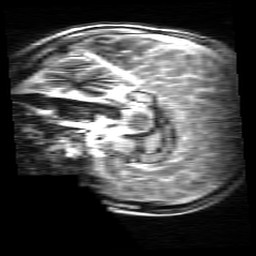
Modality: MP2RAGE
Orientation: sagittal
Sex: female
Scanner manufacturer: siemens
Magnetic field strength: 3 T
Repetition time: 5 s
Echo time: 0.00368 s